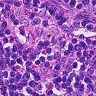
Metastatic tissue present: no